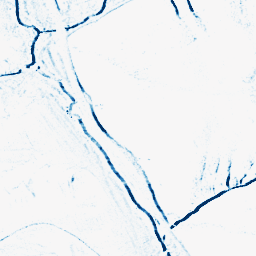
Category: morphological
Decomposition family: morphological_rect
Decomposition parameters: operation: closing
width: 5
height: 3
Upsampling method: bilinear
Upsampling parameters: scale: 2
Upsampling scale: 2